Question: Count the number of objects in the diagram.
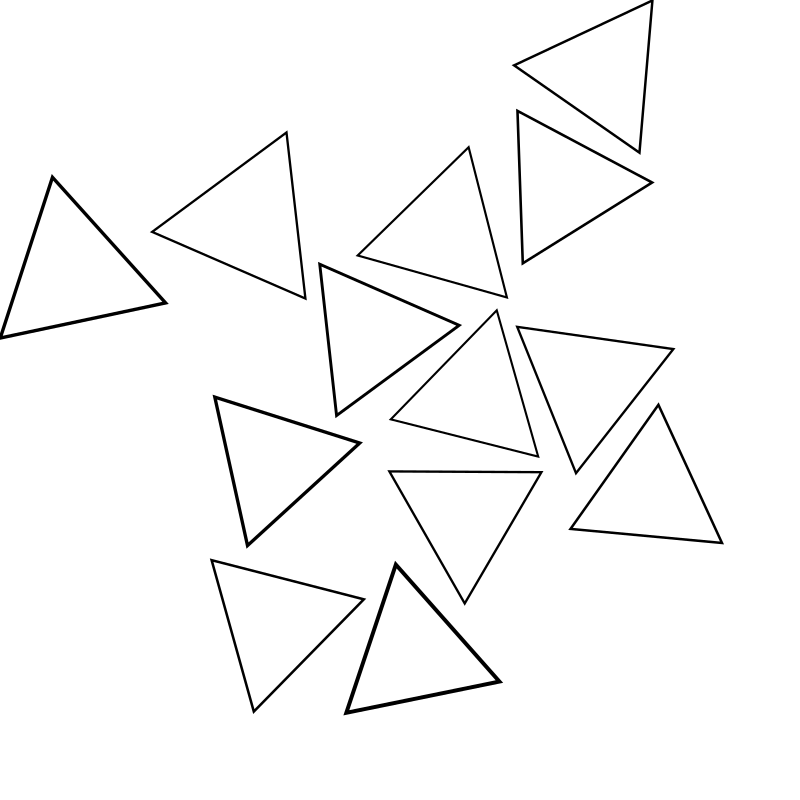
Answer: 13